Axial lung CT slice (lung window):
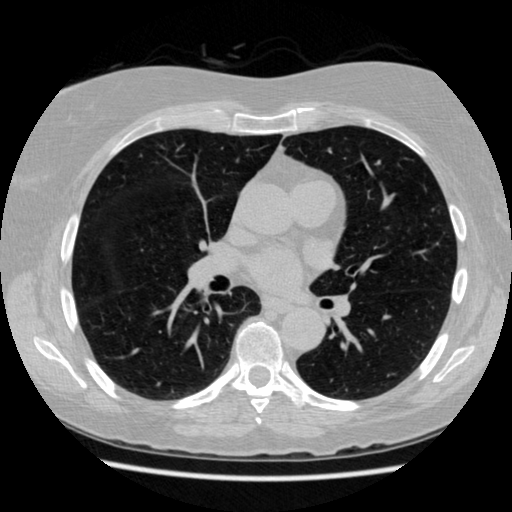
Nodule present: no